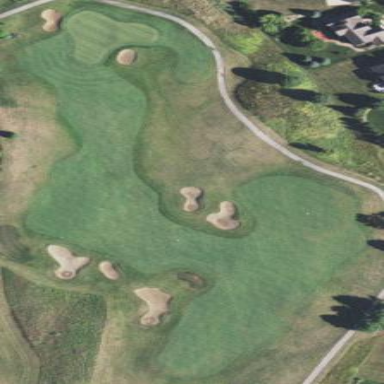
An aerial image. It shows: Golf fairway surrounded by grass.